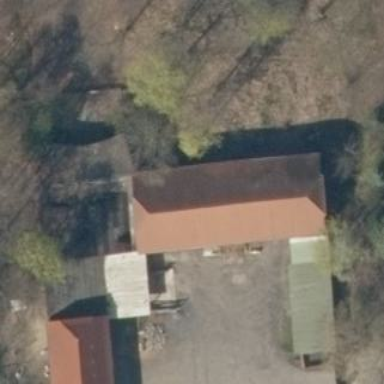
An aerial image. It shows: Building with half-hipped roof.